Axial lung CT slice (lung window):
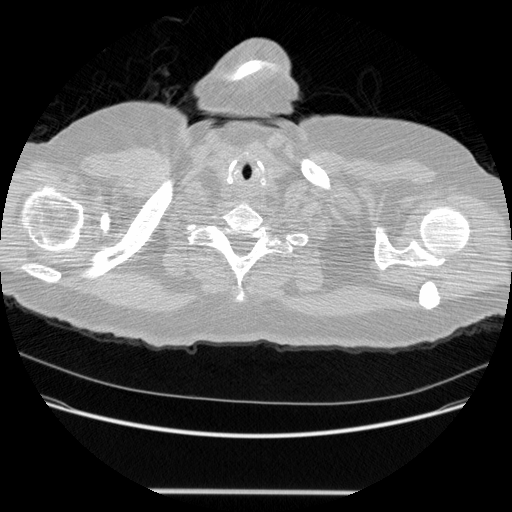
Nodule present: no